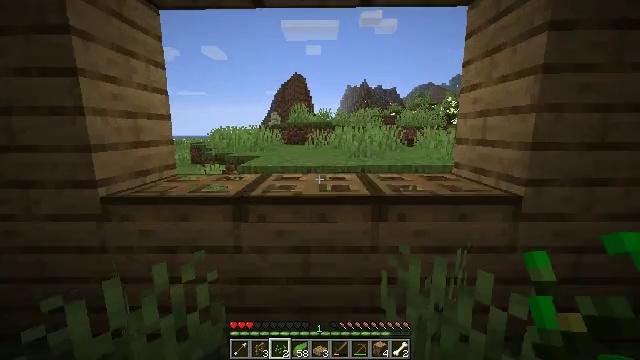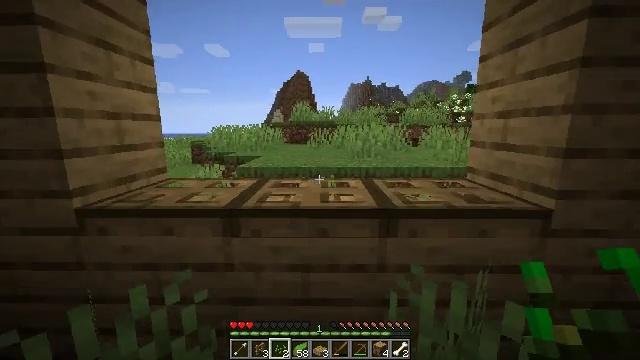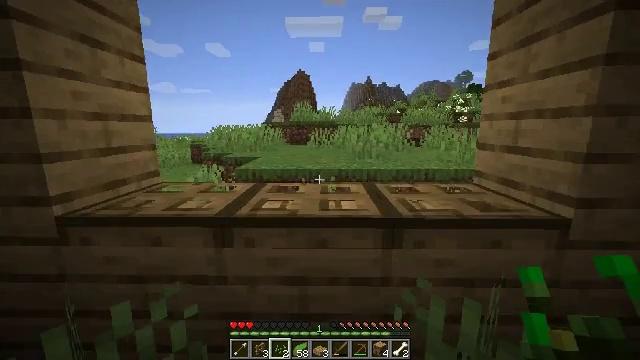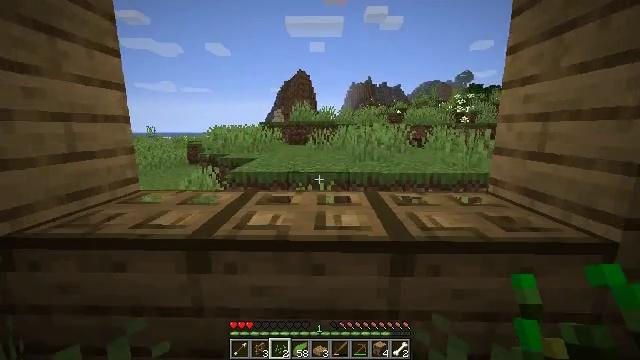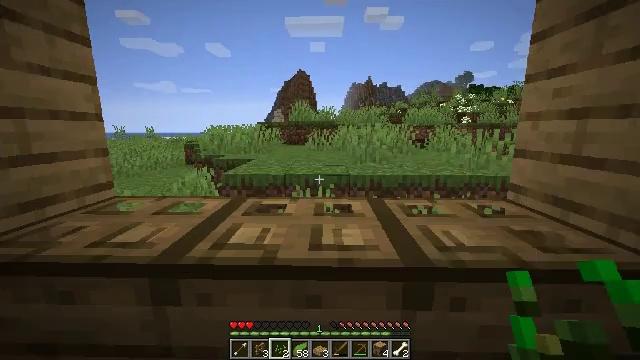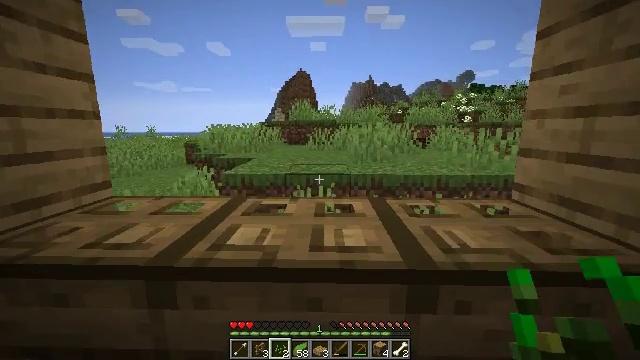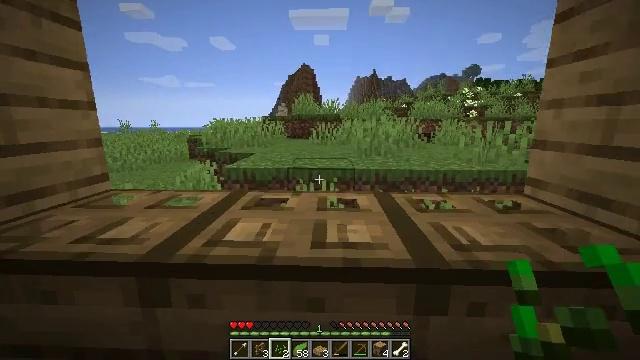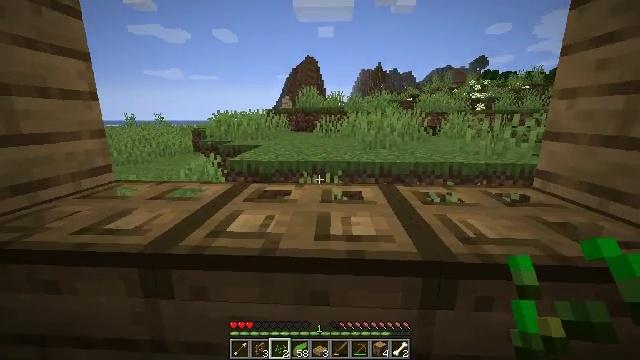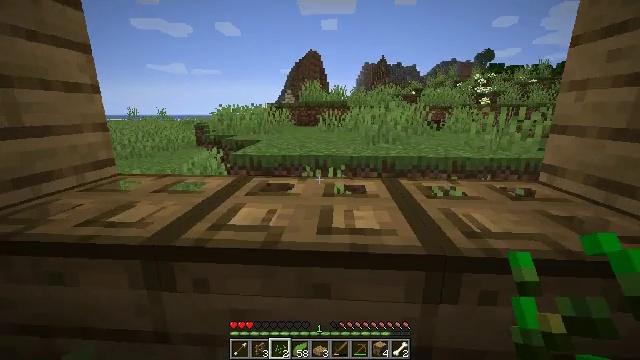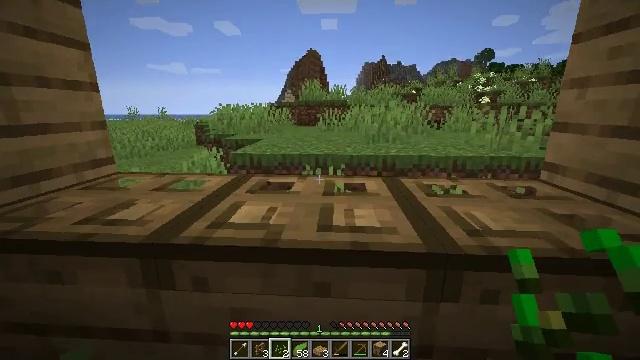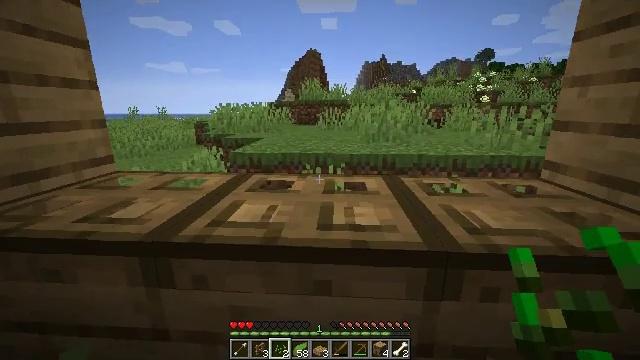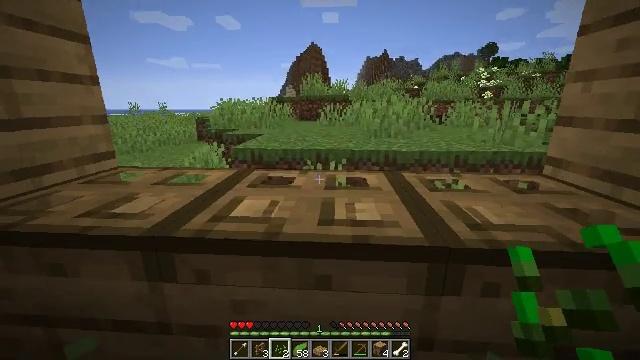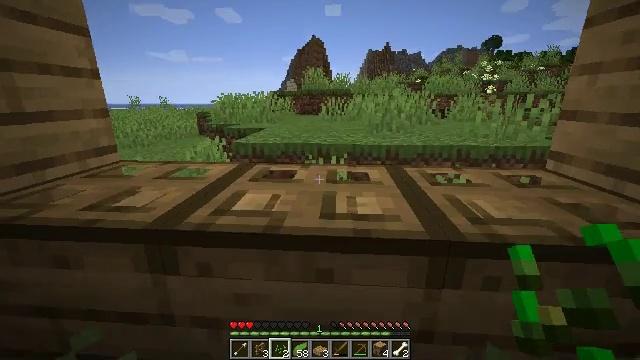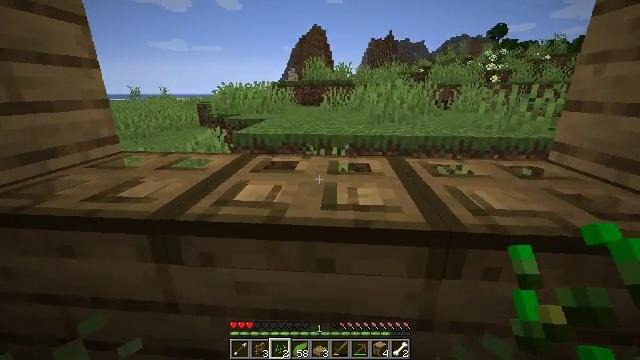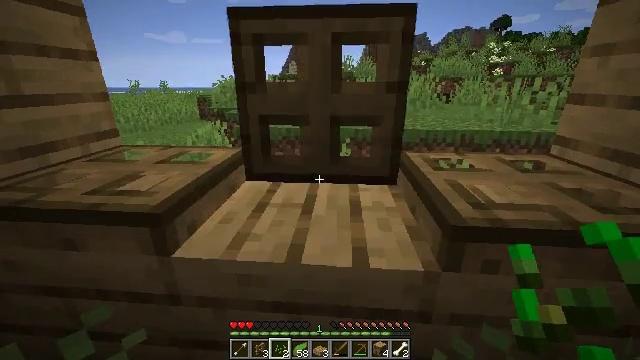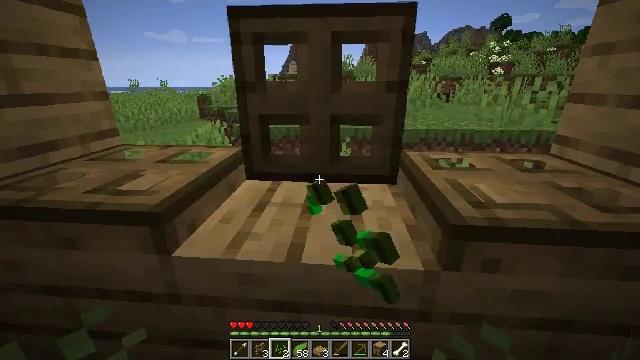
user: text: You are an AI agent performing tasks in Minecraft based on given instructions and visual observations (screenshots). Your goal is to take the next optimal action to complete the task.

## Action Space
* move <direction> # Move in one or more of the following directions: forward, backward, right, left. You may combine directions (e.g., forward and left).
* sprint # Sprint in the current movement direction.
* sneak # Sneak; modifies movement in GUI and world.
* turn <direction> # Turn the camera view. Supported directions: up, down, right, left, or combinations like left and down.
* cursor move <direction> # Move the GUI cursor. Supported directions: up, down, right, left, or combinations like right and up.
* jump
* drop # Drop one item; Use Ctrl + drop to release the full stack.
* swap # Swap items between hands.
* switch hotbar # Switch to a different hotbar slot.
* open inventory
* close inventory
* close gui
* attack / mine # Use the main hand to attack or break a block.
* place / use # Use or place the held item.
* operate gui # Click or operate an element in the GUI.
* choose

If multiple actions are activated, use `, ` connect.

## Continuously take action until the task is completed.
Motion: motion action
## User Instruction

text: Get some roses from the rose bush.
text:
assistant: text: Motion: move forward
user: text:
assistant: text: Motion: move forward
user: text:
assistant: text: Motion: move forward
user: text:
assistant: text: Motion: no_op
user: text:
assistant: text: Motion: no_op
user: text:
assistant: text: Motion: turn down
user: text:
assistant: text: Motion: turn down
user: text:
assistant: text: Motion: turn down
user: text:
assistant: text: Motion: no_op
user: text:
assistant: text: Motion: no_op
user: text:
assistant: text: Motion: no_op
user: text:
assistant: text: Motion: turn down
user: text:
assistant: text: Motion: turn down
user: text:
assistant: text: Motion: turn down, use / place
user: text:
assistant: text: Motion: use / place
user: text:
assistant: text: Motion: use / place
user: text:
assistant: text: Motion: use / place
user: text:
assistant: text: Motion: turn left and up
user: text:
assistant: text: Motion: turn left
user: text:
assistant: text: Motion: turn left
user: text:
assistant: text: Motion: no_op
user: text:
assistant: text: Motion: turn left
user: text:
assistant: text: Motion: turn left
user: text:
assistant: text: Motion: no_op
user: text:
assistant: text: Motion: use / place
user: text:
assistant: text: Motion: use / place
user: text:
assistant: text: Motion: use / place
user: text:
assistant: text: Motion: turn right
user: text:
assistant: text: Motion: turn right
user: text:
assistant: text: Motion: turn right and up